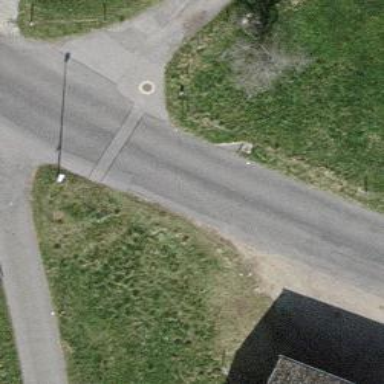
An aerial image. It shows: Asphalt road classified as tertiary.